Question: I want to customize a Seekbar in android reversely. Minimum value at right and maximum value at left side. Here is the image.

SeekBar look is not a matter, it could be the default android Seekbar look but the Max and Min value should be inverted. Maximum value will be 10 and minimum value will be 0. If any body have idea please help me.
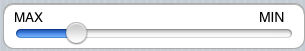
Answer: You have to stuff some code.
'''
seekbar.setOnSeekBarChangeListener(new OnSeekBarChangeListener() {
public void onProgressChanged(SeekBar seekBar, int progress, boolean fromUser){
MAX_VALUE=MAX VALUE-progress;
//YOU CAN USED THIS VALUE AND SET INTO SEEKBAR.
}
'''